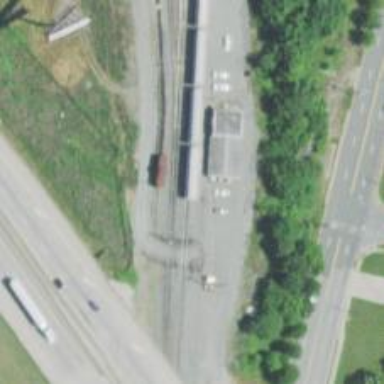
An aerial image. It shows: Railway yard in service.